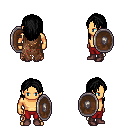
a pixel art fantasy rpg character, male body template, human, tanned skin, brown tattered cape, red pants, black long hairstyle, maroon shoes, shield, four views (front, back, left, right), 2x2 character sprite sheet, small pixel art, hard edges, no anti-aliasing